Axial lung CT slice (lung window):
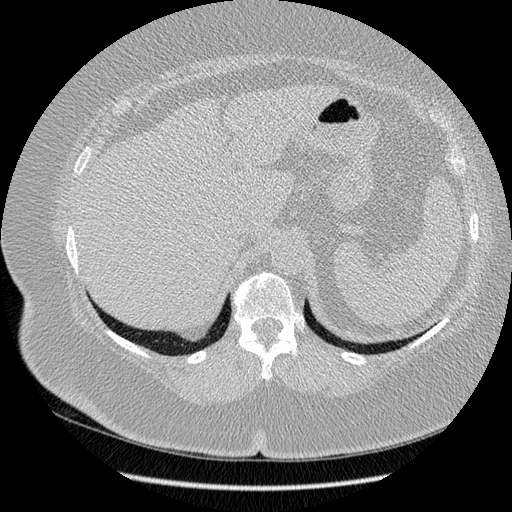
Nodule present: no